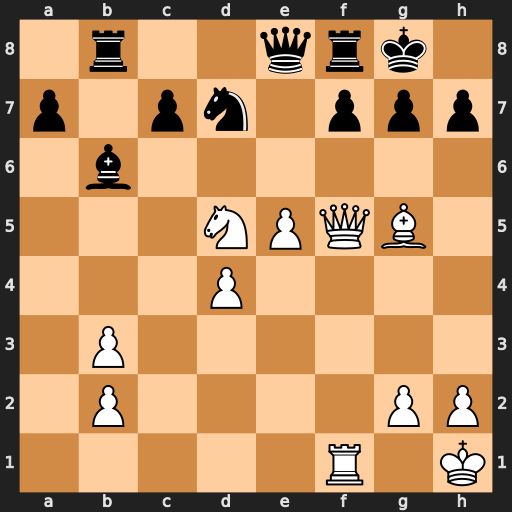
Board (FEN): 1r2qrk1/p1pn1ppp/1b6/3NPQB1/3P4/1P6/1P4PP/5R1K
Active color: w
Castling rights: -
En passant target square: -
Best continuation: Ne7+ Qxe7 Bxe7